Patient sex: M
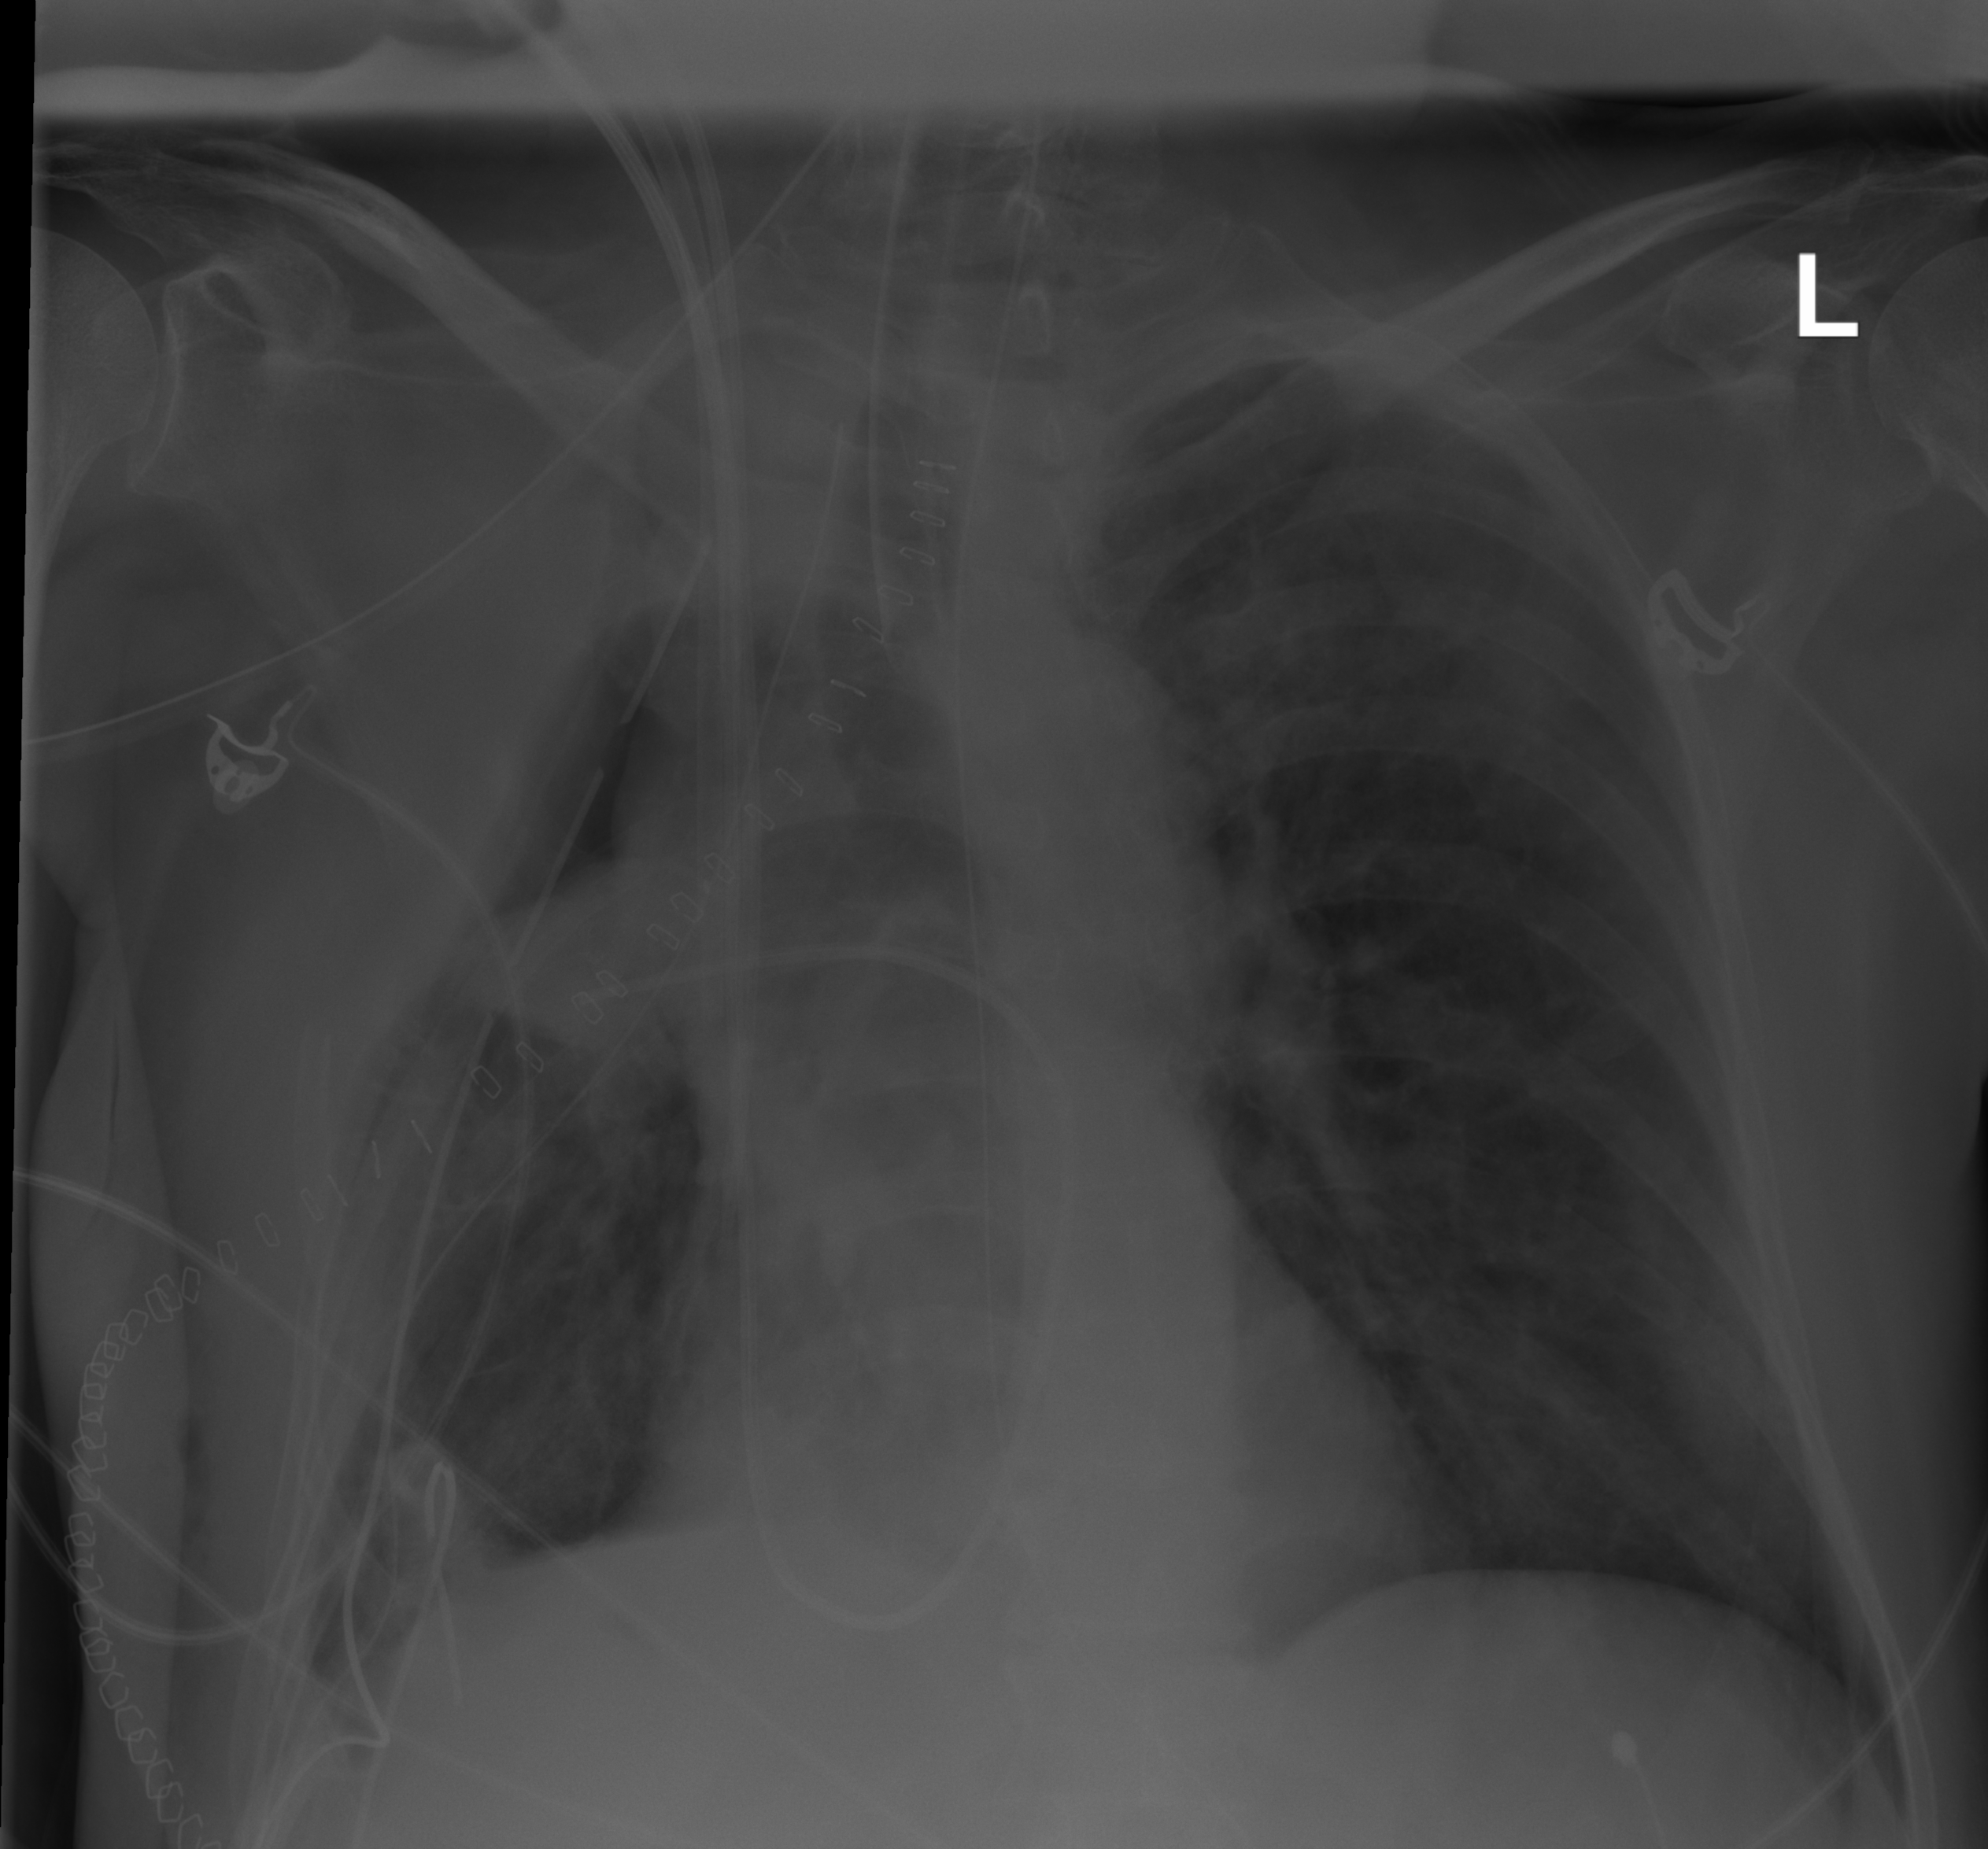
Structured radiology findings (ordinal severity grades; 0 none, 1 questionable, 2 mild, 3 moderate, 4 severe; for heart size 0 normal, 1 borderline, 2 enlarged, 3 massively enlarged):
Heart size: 1
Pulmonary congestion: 0
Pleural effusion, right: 0
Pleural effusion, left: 0
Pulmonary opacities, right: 0
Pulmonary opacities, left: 0
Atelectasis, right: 3
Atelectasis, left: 0